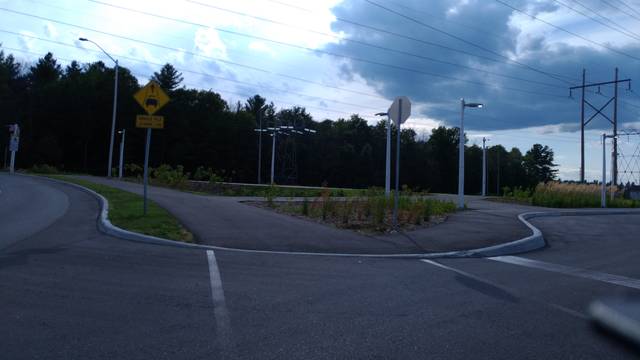
Region: Canada
Coordinates: 45.342, -75.931